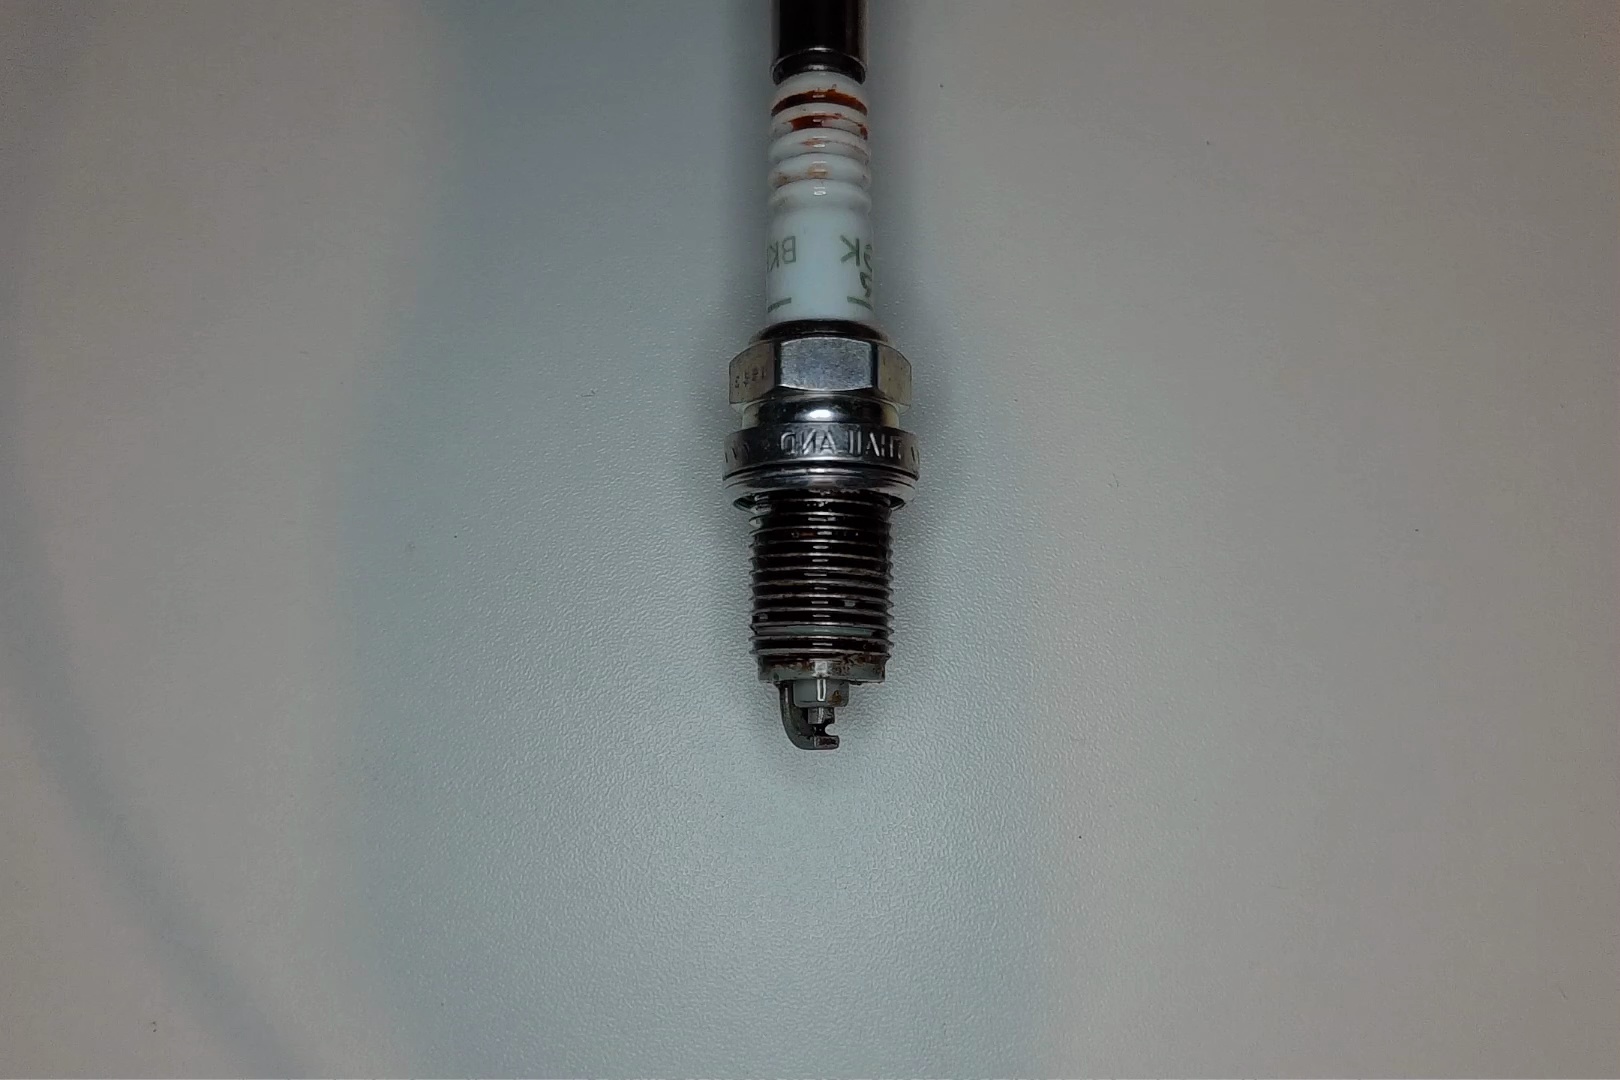
Label: anomaly